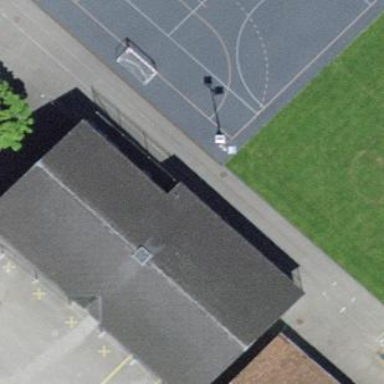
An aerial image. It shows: School building.